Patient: sex M, age 34
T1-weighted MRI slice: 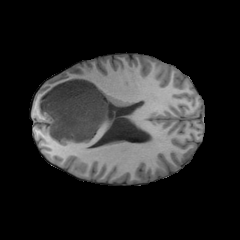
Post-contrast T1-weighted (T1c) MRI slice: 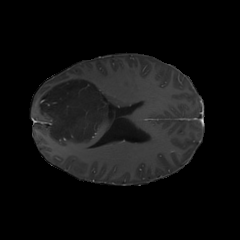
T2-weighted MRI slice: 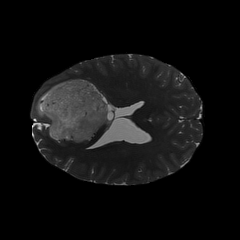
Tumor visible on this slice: yes
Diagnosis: Astrocytoma, IDH-mutant
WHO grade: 2